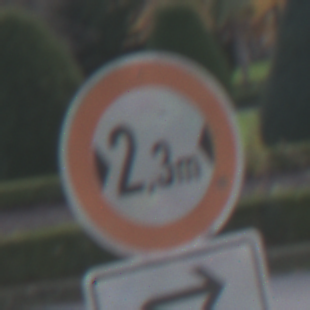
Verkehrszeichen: TatsaechlicheBreite2Komma3
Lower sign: RichtungsangabeDurchPfeile5
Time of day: MorningAfternoon
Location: Roofed (Urban)
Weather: PartlyCloudy
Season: NotSpecified
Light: Natural